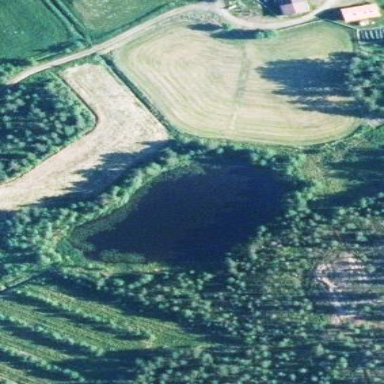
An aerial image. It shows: Pond with natural water.